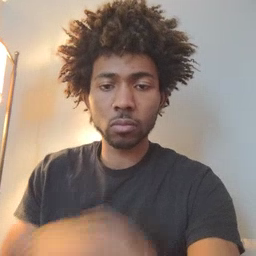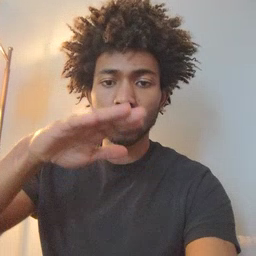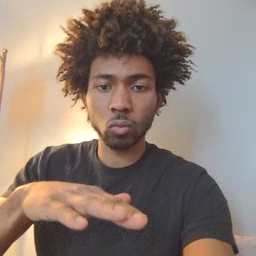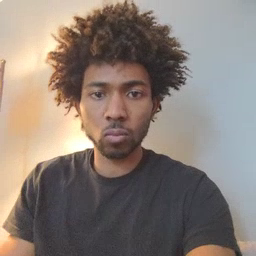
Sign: on